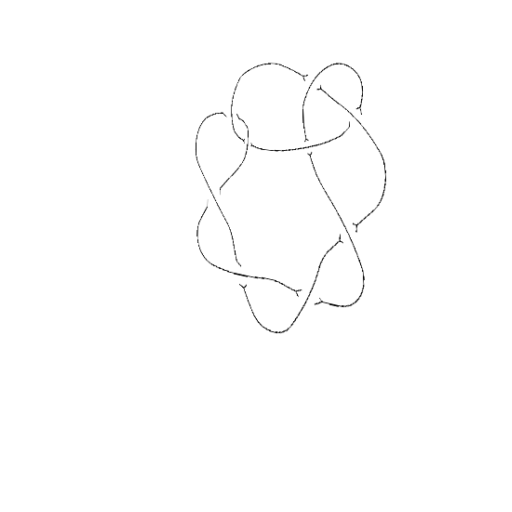
Crossing number: 9